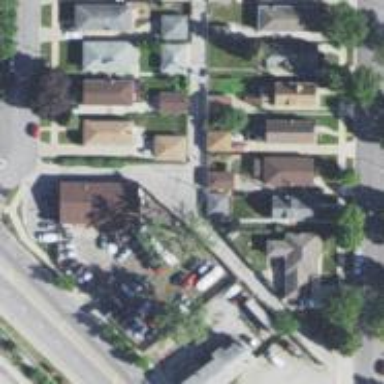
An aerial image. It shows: Alley classified as service road.